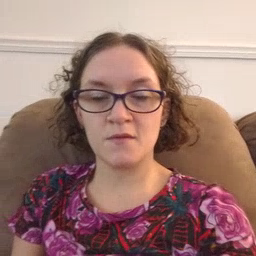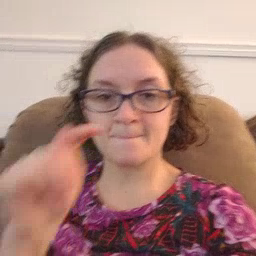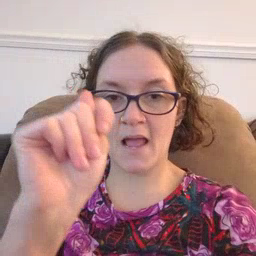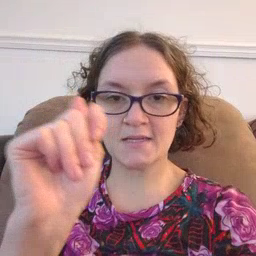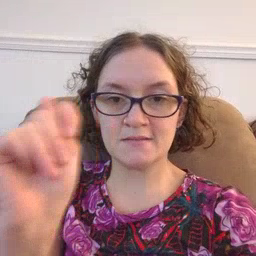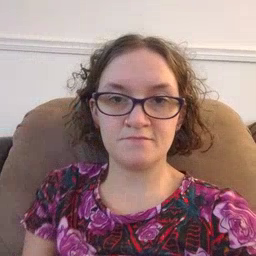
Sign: potty